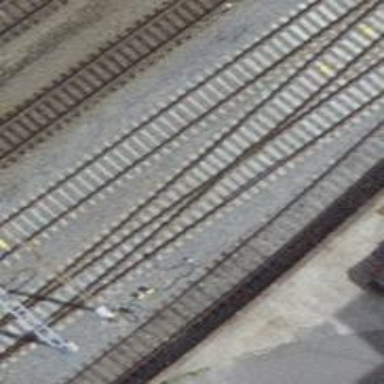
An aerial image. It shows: Railway siding with one electrified track and contact line.